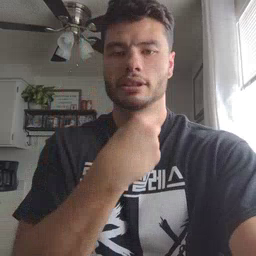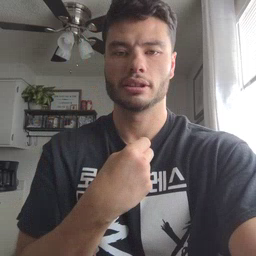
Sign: pretty